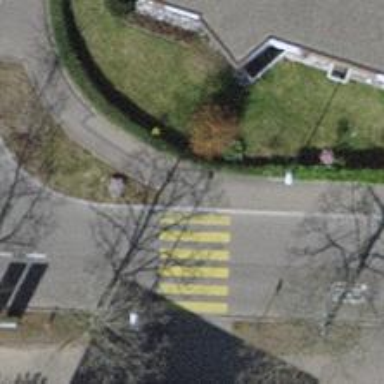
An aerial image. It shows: Marked crossing on the road.